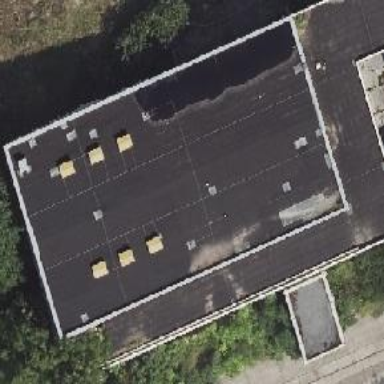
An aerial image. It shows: Commercial building.